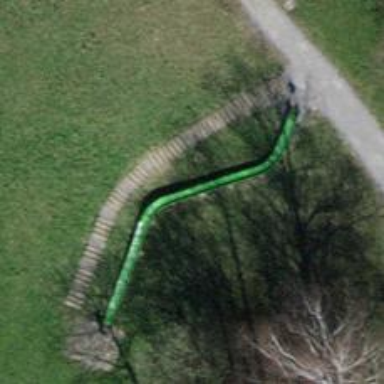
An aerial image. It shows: Playground featuring slide.